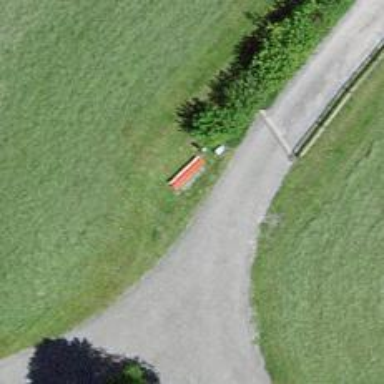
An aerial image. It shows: Guidepost providing information.